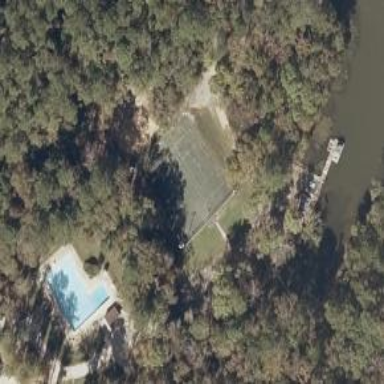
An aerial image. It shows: Tennis court on pitch.